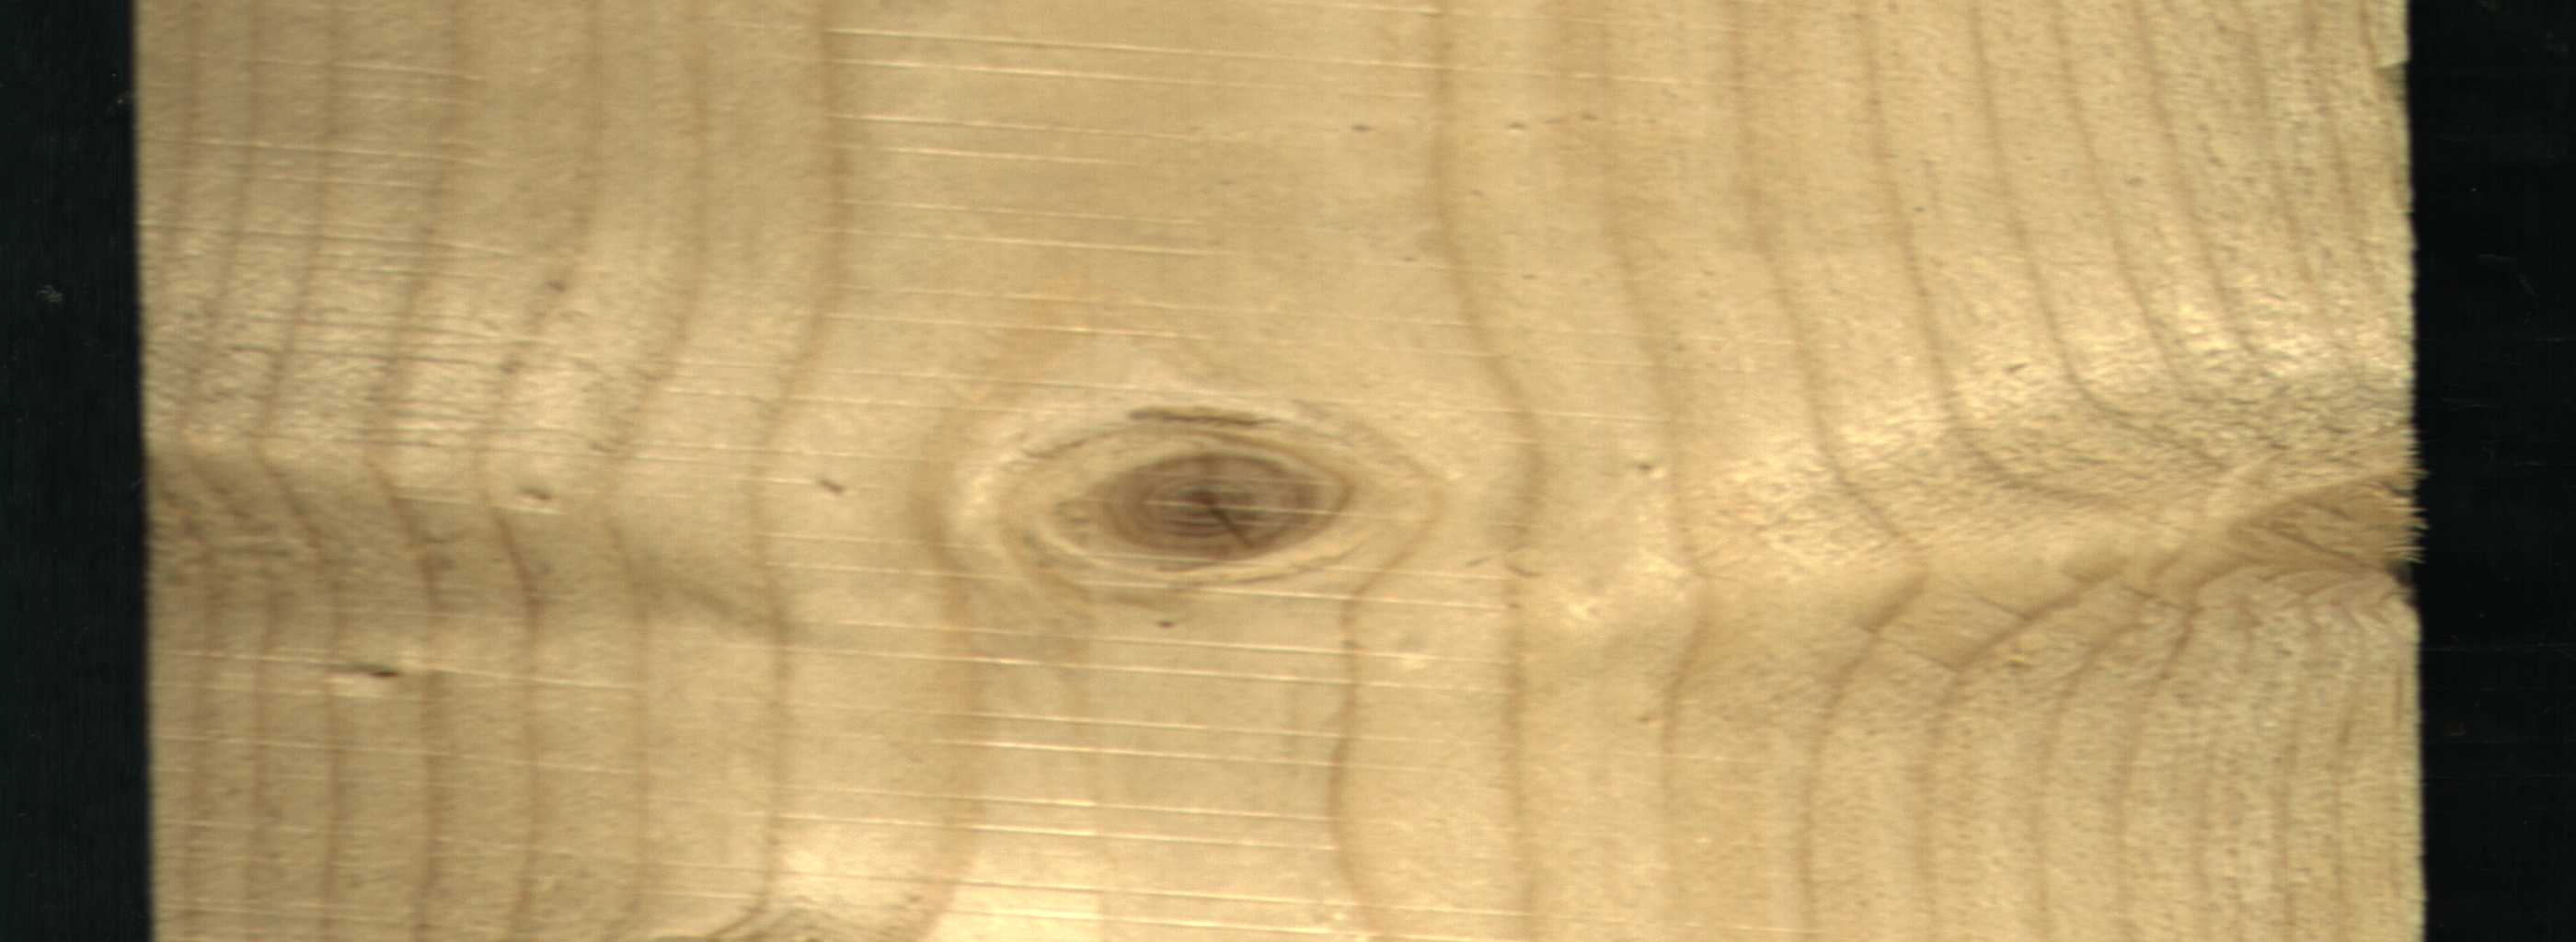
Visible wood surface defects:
Live_Knot
Live_Knot